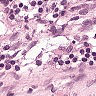
Metastatic tissue present: no